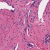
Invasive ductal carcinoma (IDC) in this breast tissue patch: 0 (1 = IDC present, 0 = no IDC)